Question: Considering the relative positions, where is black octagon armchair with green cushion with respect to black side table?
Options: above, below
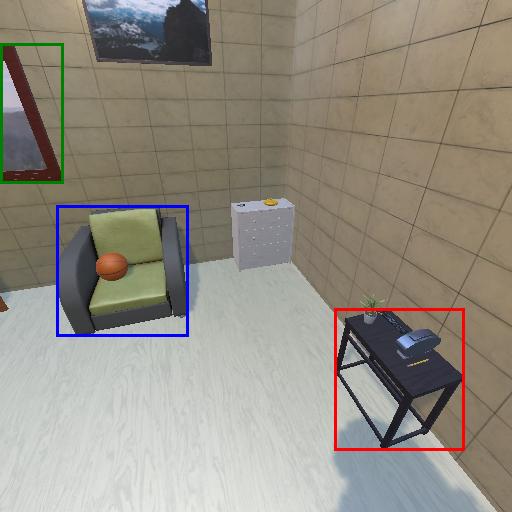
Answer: above